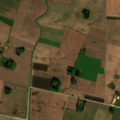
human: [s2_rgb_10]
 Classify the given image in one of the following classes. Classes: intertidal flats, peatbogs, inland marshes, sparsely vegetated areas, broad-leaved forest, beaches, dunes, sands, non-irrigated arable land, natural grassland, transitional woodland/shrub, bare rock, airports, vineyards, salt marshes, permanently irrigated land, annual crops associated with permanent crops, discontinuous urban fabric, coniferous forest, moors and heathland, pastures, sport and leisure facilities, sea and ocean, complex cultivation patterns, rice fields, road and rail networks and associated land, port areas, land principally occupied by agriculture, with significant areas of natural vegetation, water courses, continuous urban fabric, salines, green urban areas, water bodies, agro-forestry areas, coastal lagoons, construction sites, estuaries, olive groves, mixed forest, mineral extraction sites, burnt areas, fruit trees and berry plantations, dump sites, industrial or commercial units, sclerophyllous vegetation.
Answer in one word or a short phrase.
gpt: discontinuous urban fabric, non-irrigated arable land